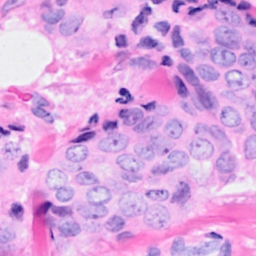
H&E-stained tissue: Breast